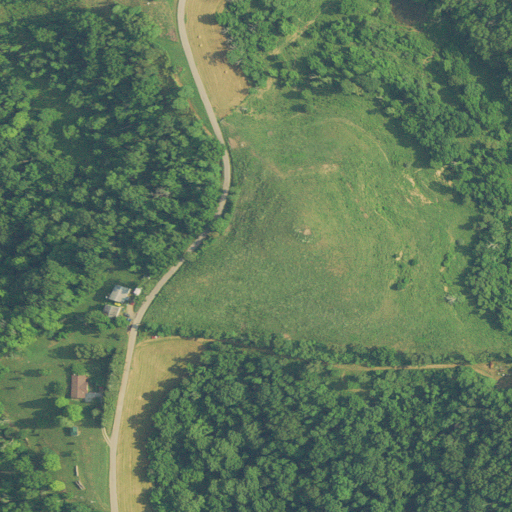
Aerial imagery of mountain in West Virginia named Stephens Knob containing deciduous forest, pasture, open development, mixed forest, and low intensity development